八年级 · 度量几何学
要用圆形铁片截出边长为 $4 \mathrm{~cm}$ 的正方形铁片, 则选用的圆形铁片的直径最小是 ( )
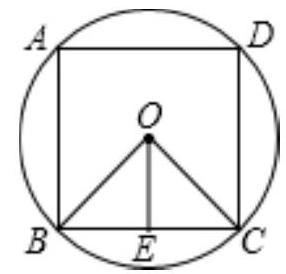
A. $4 \mathrm{~cm}$
B. $2 \mathrm{~cm}$
C. $2 \sqrt{2} \mathrm{~cm}$
D. $4 \sqrt{2} \mathrm{~cm}$
答案: D
解析: 如图所示,

$\because$ 四边形 $A B C D$ 是正四边形,

$\therefore \angle B O C=\left(\frac{360}{4}\right)^{\circ}=90^{\circ} ;$

$\because O B=O C, O E \perp B C$

$\therefore \angle B O E=\frac{1}{2} \angle B O C=45^{\circ}, B E=C E=O E=\frac{1}{2} A B=2 \mathrm{~cm}$,

$\therefore 2 O B=2 \sqrt{O E^{2}+B E^{2}}=2 \sqrt{2^{2}+2^{2}}=4 \sqrt{2} \mathrm{~cm}$,

$\therefore$ 选用的圆形铁片的直径最小要 $4 \sqrt{2} \mathrm{~cm}$.

故选 $D$.